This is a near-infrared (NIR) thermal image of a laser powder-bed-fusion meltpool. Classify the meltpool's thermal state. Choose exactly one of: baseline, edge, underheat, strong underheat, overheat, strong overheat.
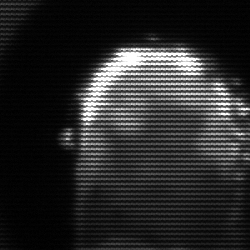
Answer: baseline